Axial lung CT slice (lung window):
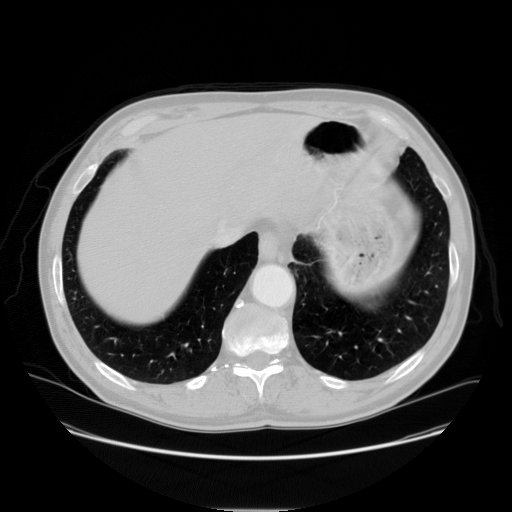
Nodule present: no